Question: Please help, I'm trying to self-host a web api.
When the same controller is hosted on a web project, and run on dev, via F5, everything works well.
However now I'm trying to self-host the same, I'm getting 411 and 404. 411, when I use Fiddler to connect, 404 when I'm attempting to connect via another library.
This is the console app that's supposed to host the service:
'''
class Program
{
static int portNumber;
static void Main(string[] args)
{
portNumber = 8089;
var config = new HttpSelfHostConfiguration(
string.Format("http://localhost:{0}", portNumber));
config.Routes.MapHttpRoute(
"API Default", "api/{controller}/{id}",
new { id = RouteParameter.Optional });
using (var server = new HttpSelfHostServer(config))
{
var test = new RetrieveGuidService().Execute(Unit.Instance);
server.OpenAsync().Wait();
Console.ReadLine();
}
}
}
'''
This is what my controller looks like, it doesn't do anything it's just a test.
'''
public class RetrieveGuidServiceController : ApiController
{
public virtual Guid PostExecute(Unit request)
{
IQueryService<Unit,Guid> queryService = new RetrieveGuidService();
return queryService.Execute(request);
}
}
'''
And here's how I'm attempting to access it via fiddler:

The same works when the service is hosted on a web project. I have followed this tutorial almost to the letter: <URL> which includes running nugget scripts, adding dependencies, etc.
What am I still missing?
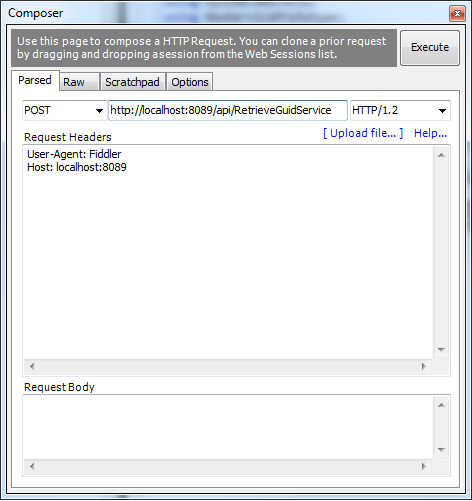
Answer: The 411 is because you didn't put the Content-Length header. Even if you are not sending content you need to include Content-Length: 0.
Regarding having the Controller in the correct assembly I have had inconsistent behaviour. In some projects it seems to work in other it doesn't. Not sure what I am doing wrong. I have a project <URL> that does both Web Host and Self-Host with all the controllers in a different assembly and it works just fine.